Question: There are various properties linked with columns in an table, like ID, PK, NULL?, Data Type, etc.
What is the sense of NUM DISTINCT property associated. I am unable to get the use of it.
A column may have distinct values, but still, what is the sense of '16' being the value under NUM DISTINCT property of a primary key.

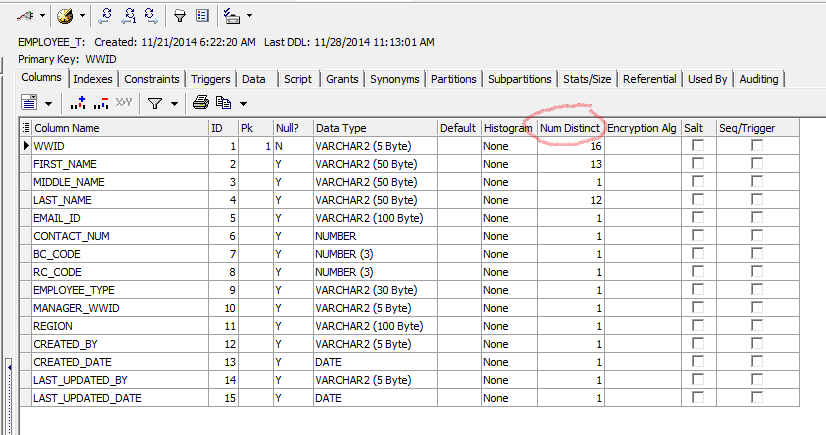
Answer: This information is used by the optimiser. In short : as the value of num_distinct (in relation to num_rows) increases the use of an index will get more desirable.